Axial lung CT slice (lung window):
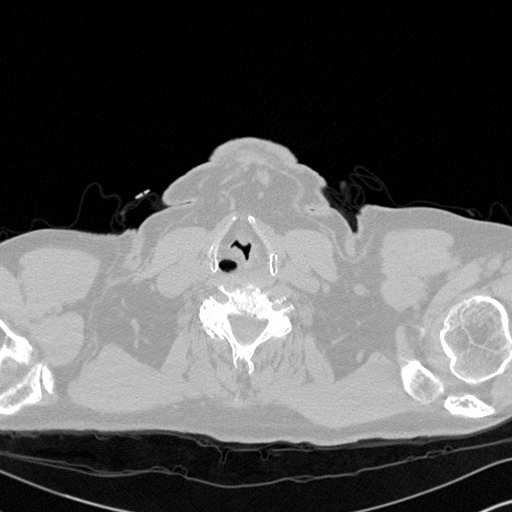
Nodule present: no